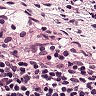
Metastatic tissue present: no